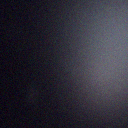
Screen state: off